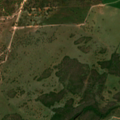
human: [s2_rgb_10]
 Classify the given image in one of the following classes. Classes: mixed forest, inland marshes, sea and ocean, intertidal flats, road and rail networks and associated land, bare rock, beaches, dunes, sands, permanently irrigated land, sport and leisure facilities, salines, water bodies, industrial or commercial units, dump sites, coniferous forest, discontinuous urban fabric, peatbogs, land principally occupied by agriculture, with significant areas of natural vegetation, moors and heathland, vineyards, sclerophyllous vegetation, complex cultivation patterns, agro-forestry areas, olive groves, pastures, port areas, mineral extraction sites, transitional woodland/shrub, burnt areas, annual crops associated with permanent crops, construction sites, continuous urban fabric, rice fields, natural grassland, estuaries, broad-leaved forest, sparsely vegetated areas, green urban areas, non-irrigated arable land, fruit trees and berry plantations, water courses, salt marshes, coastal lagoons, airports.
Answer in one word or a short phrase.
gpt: continuous urban fabric